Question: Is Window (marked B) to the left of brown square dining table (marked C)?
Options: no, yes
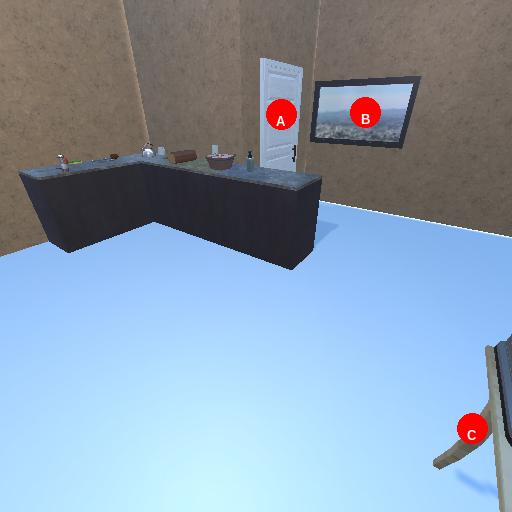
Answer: no